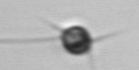
Label: Acanthoica_quattrospina